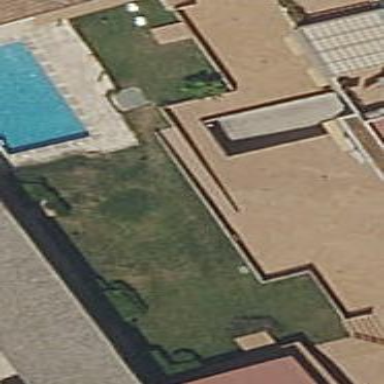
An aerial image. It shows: Garden that is leisure land.